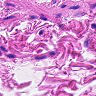
Metastatic tissue present: no